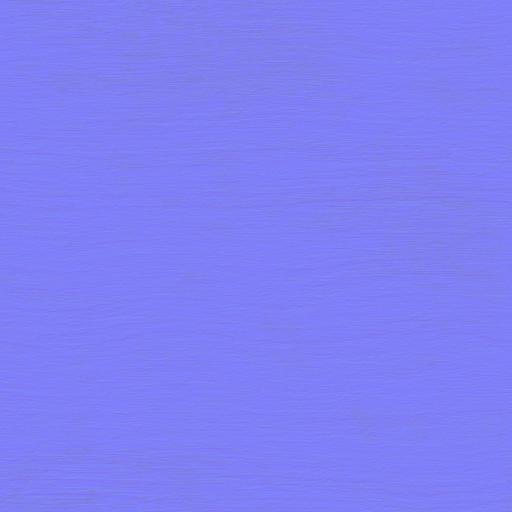
brown clean dark fine smooth wood wooden